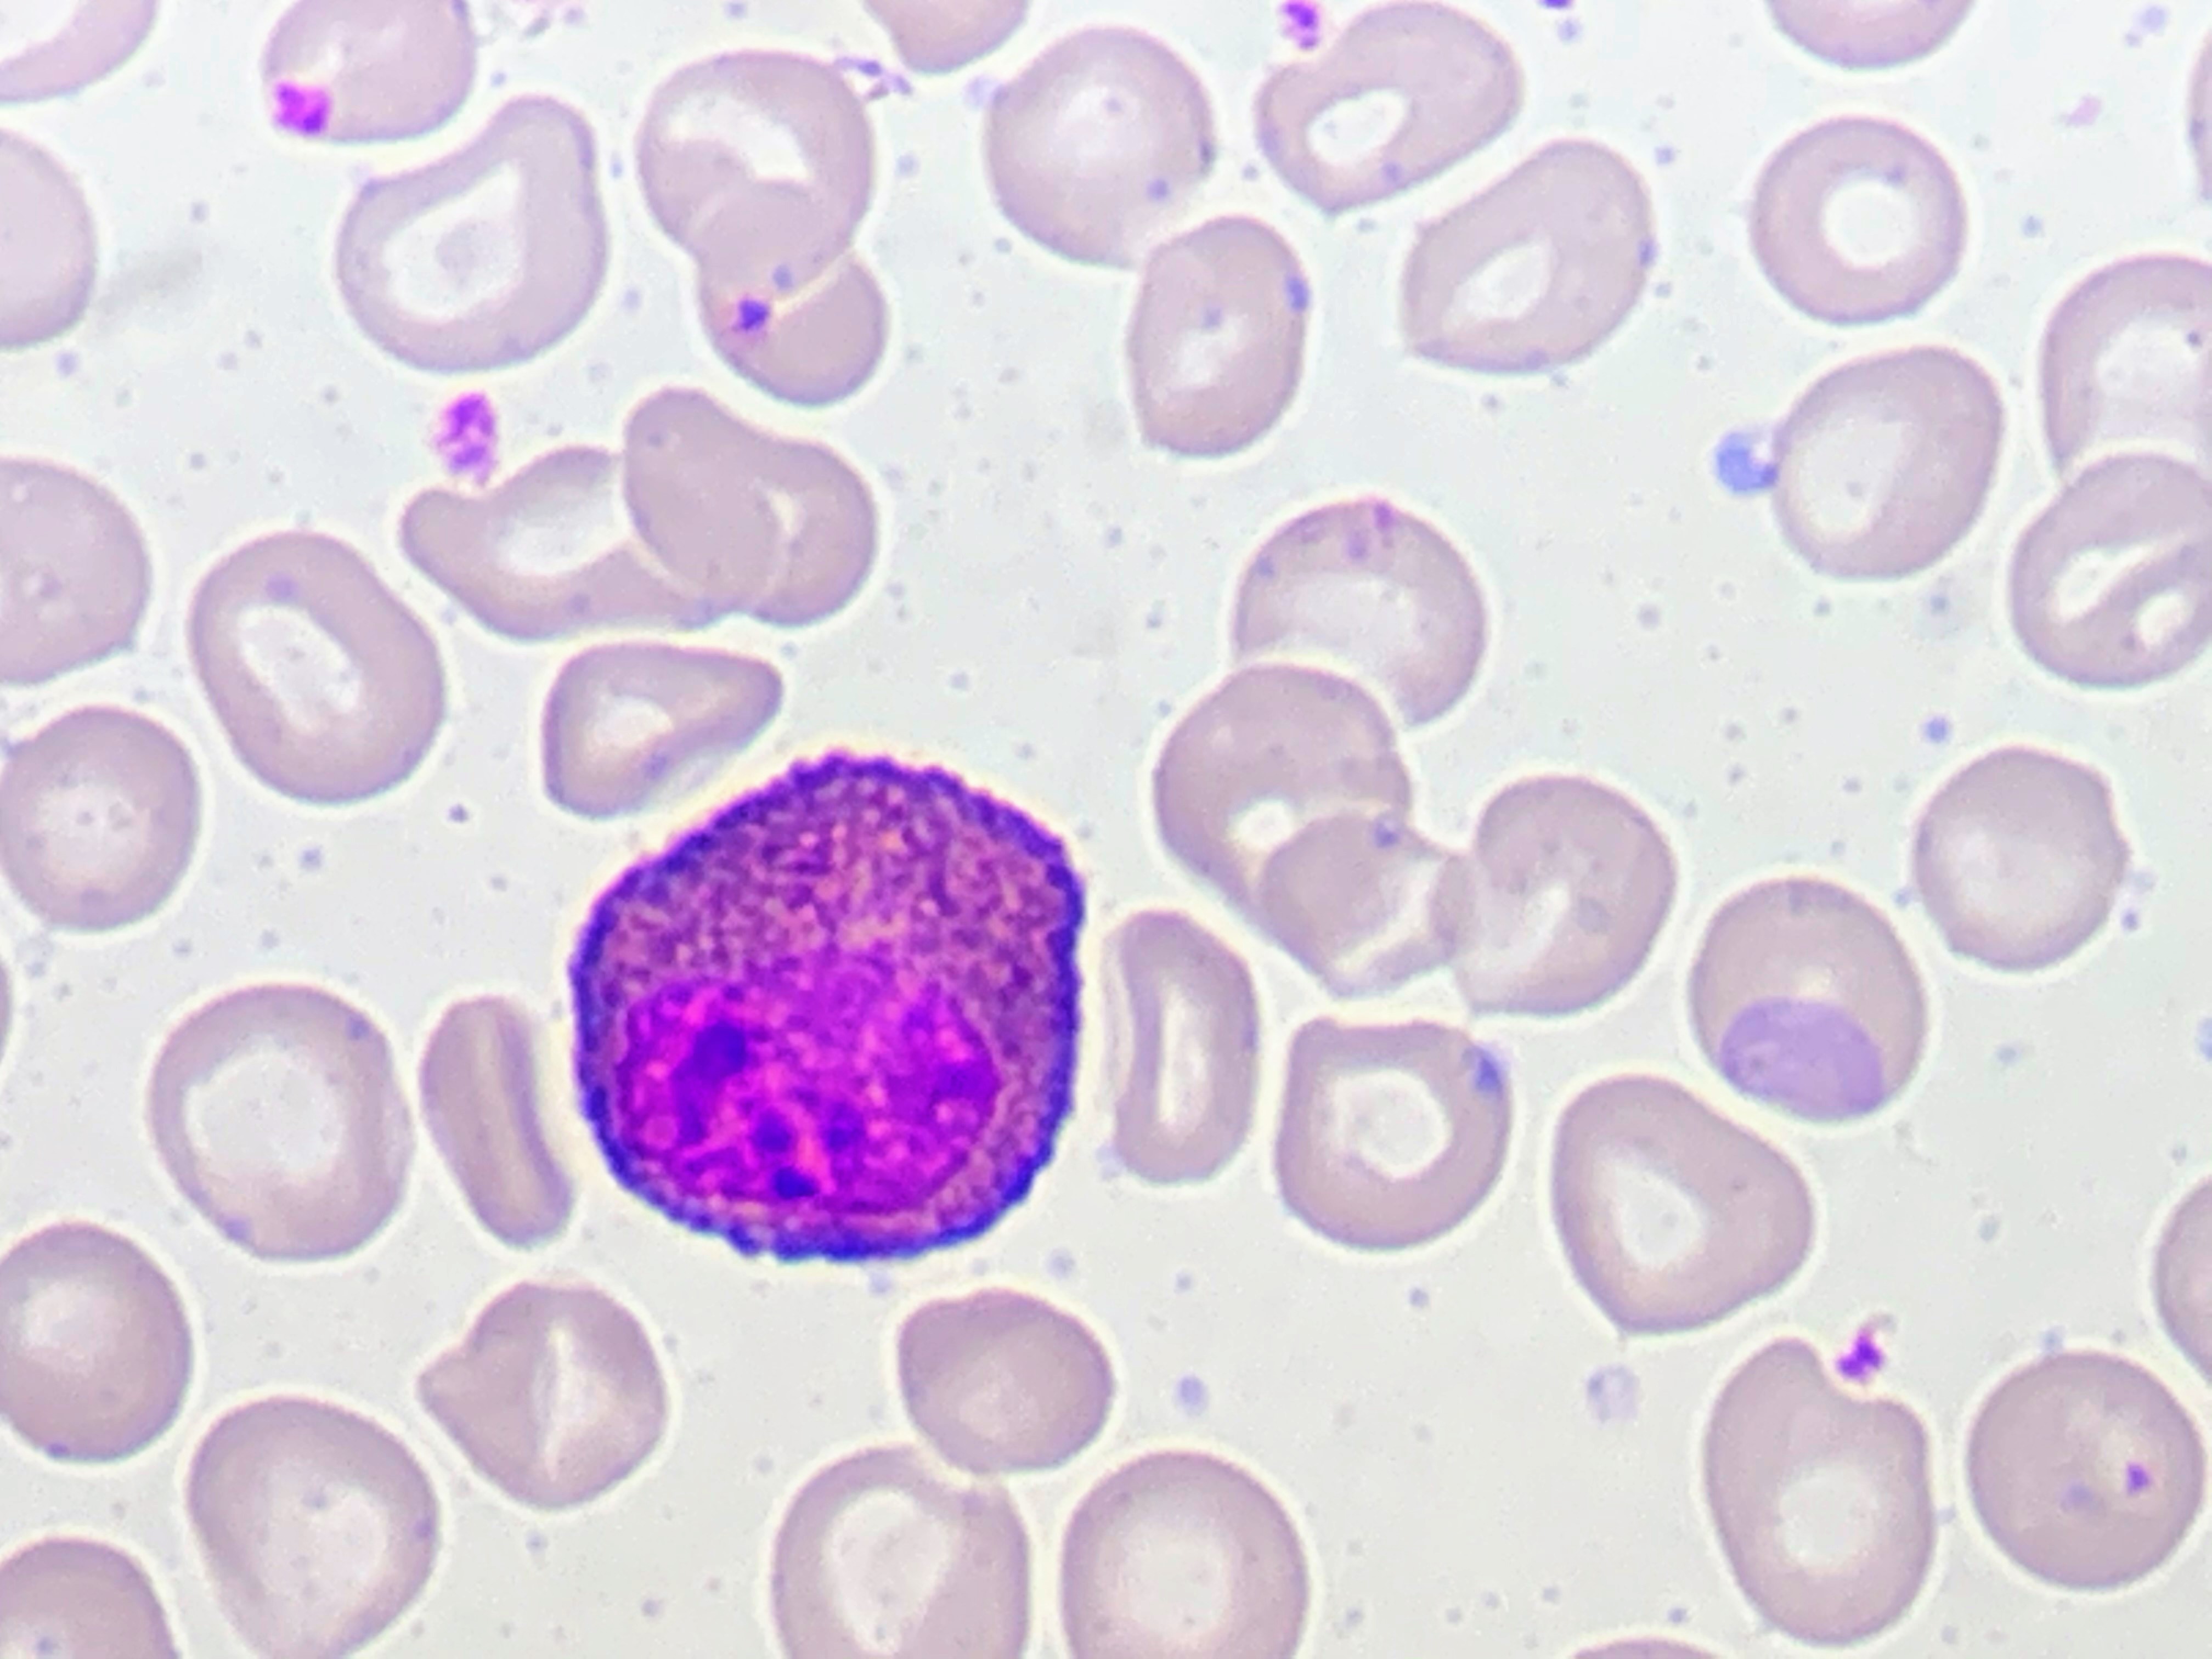
Cell type: MYELOCYTE